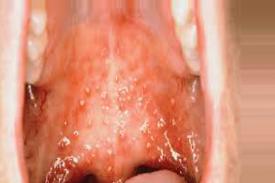
Condition: Mouth Ulcer